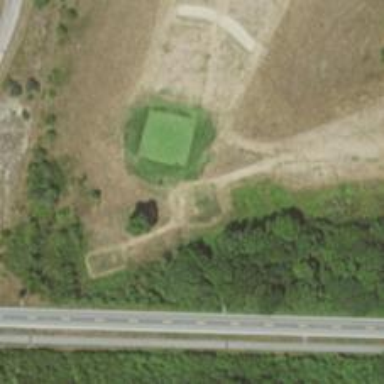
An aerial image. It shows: Pathway for golfing.